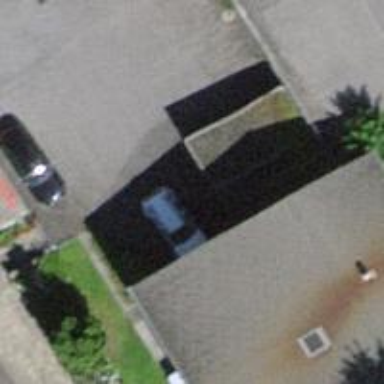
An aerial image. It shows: Garage building.